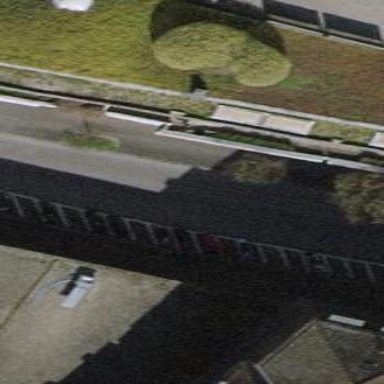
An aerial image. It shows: Motorcycle parking facility.